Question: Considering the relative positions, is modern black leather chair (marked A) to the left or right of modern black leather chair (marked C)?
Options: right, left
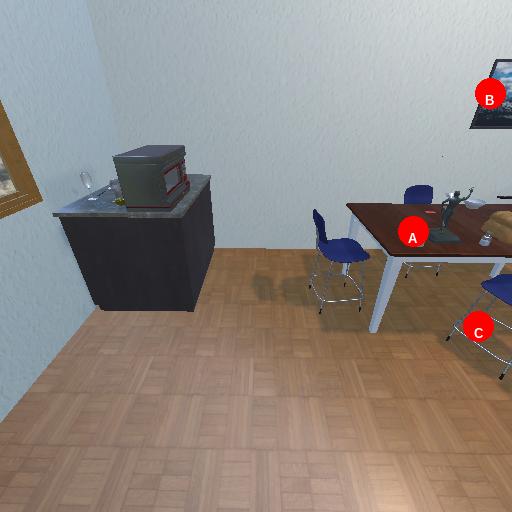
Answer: right